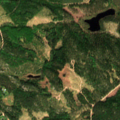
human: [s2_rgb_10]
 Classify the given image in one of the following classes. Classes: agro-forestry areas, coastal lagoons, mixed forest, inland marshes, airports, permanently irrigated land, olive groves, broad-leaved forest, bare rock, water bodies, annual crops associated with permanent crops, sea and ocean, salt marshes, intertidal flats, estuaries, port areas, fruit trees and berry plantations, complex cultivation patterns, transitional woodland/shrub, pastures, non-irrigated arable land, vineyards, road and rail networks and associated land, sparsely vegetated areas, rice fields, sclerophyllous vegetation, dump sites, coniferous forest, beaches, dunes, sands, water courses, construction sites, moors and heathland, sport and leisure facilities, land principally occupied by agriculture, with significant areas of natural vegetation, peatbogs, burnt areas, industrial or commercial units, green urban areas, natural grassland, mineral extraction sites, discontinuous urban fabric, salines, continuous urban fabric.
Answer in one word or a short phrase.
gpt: coniferous forest, transitional woodland/shrub